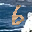
Label: 6